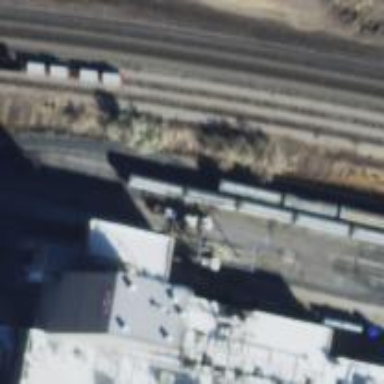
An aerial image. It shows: Rail spur service.